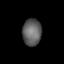
Tissue: lung
Cell type: Endothelial cells
Senescence score: 0.2133
Nuclear area (px): 499
Mean DAPI intensity: 95.244